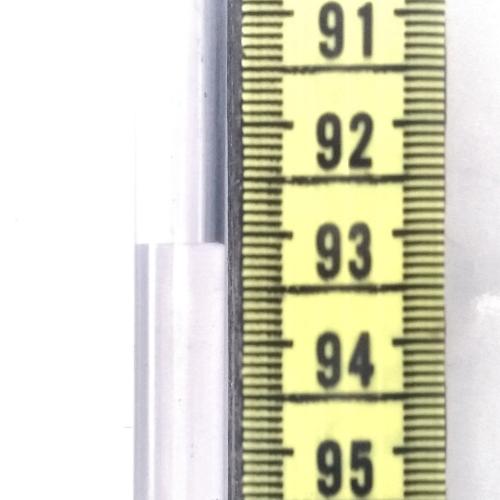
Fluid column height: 93.1 cm